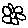
Label: flower